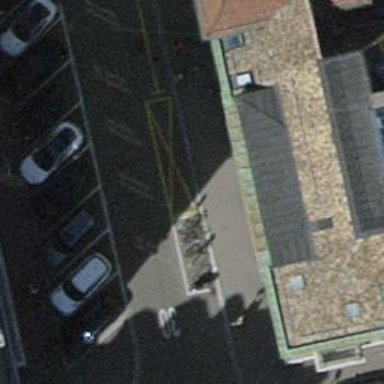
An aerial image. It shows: Bicycle parking area with stands.